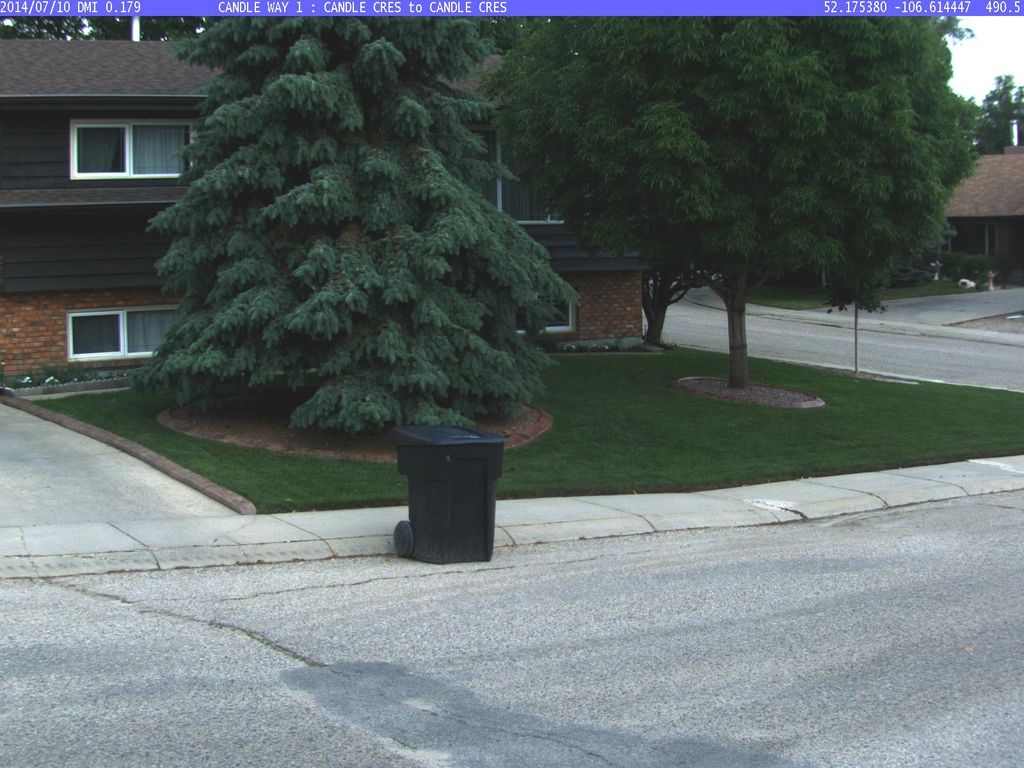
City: saskatoon